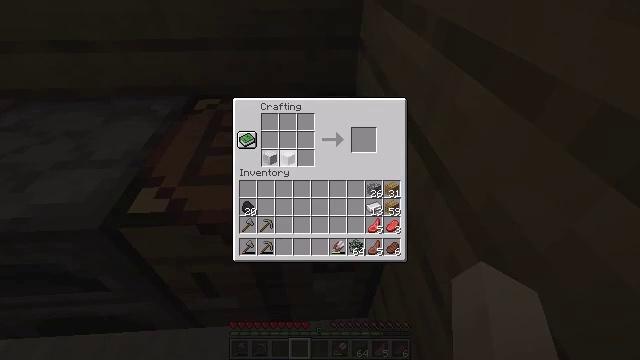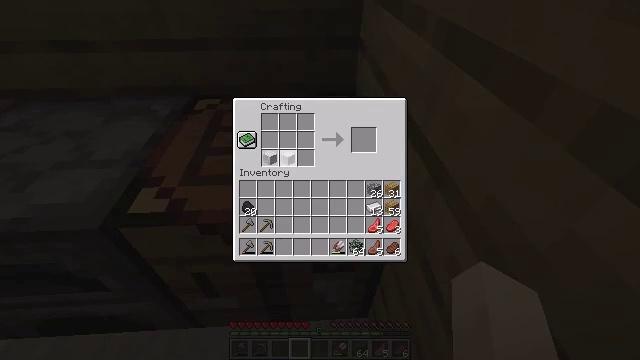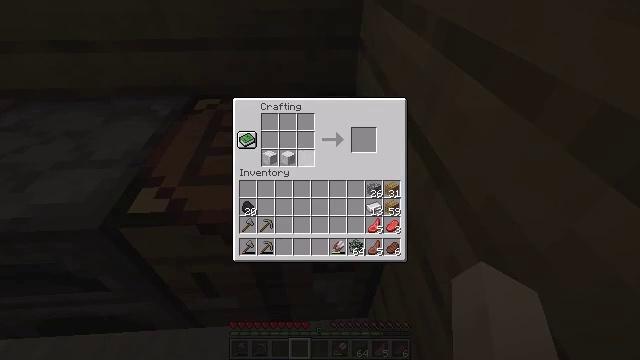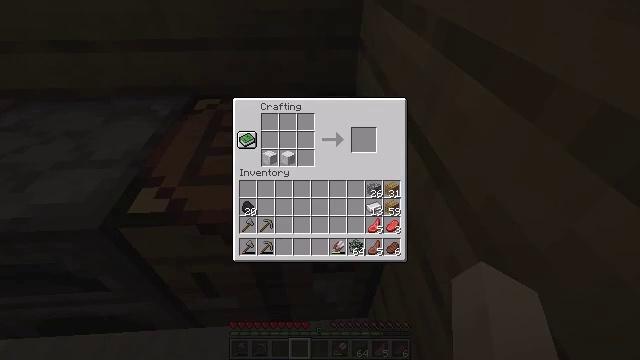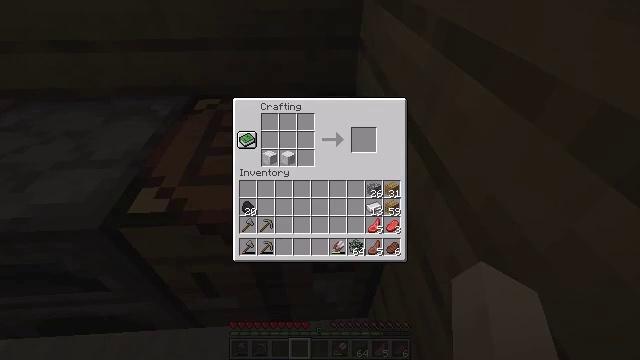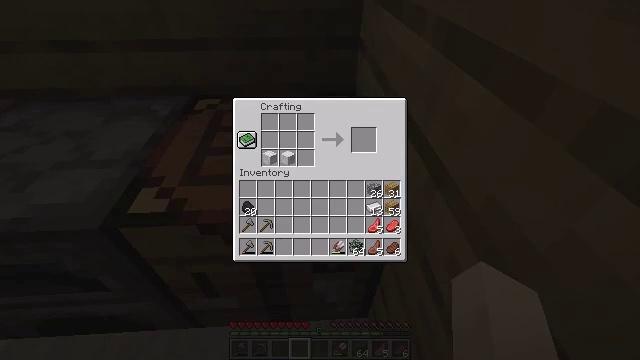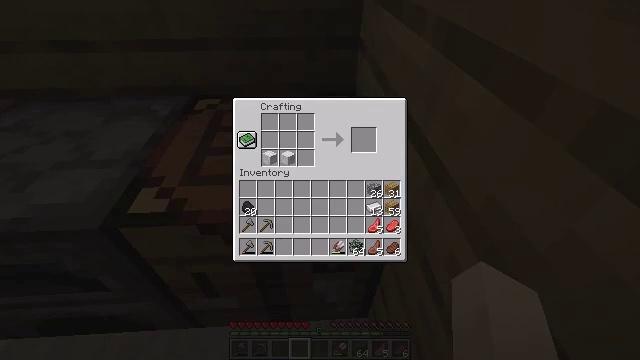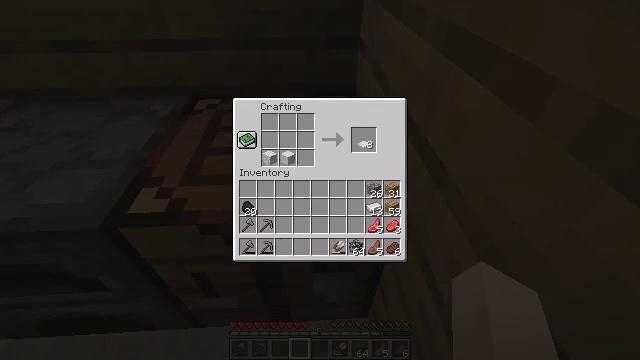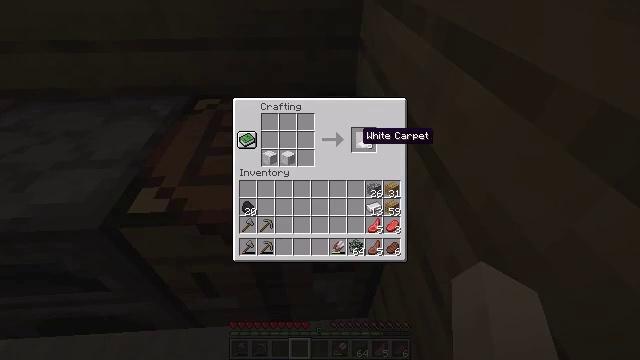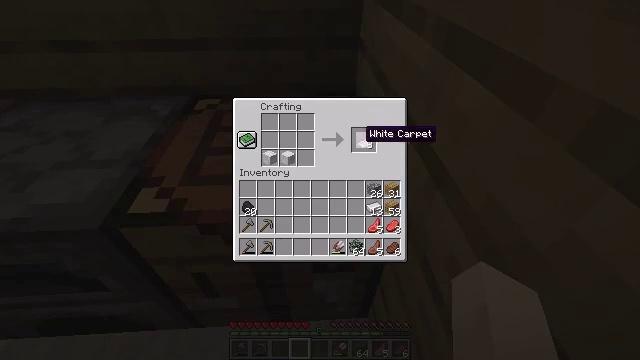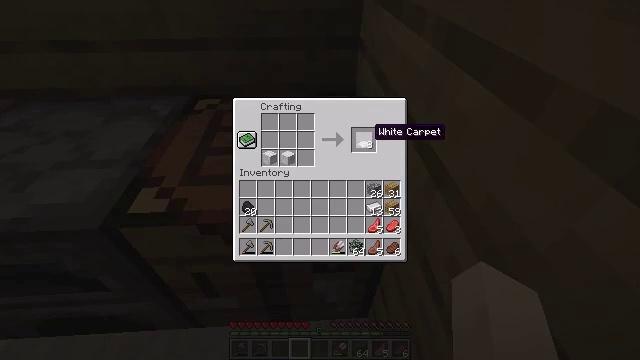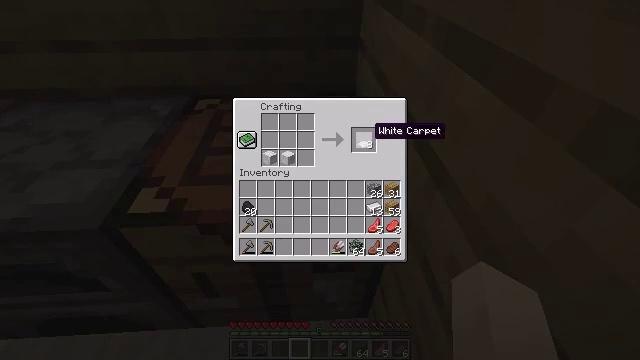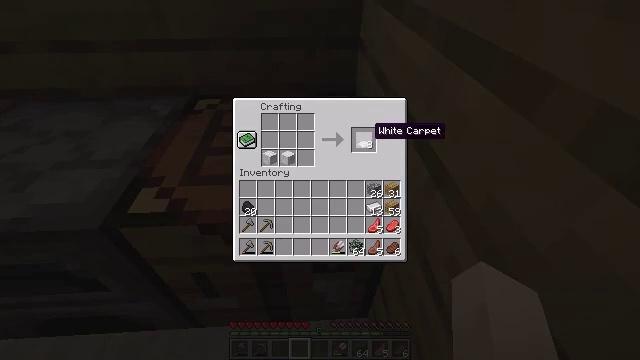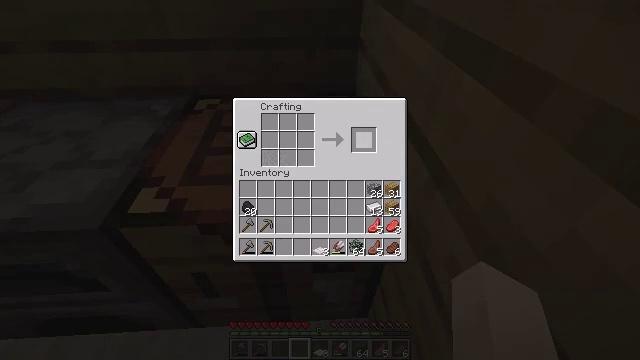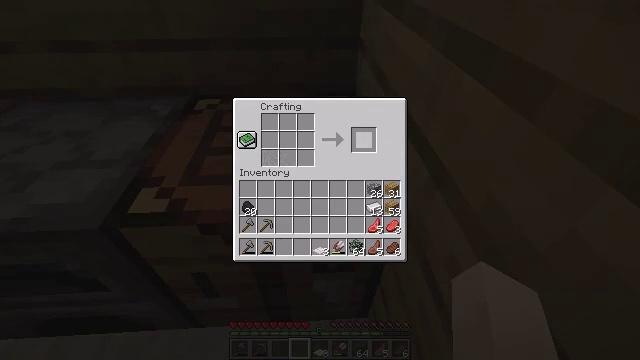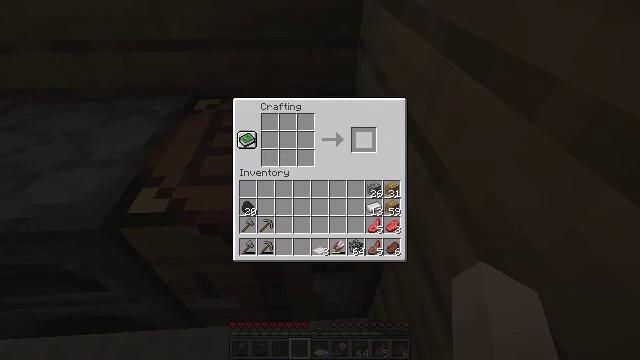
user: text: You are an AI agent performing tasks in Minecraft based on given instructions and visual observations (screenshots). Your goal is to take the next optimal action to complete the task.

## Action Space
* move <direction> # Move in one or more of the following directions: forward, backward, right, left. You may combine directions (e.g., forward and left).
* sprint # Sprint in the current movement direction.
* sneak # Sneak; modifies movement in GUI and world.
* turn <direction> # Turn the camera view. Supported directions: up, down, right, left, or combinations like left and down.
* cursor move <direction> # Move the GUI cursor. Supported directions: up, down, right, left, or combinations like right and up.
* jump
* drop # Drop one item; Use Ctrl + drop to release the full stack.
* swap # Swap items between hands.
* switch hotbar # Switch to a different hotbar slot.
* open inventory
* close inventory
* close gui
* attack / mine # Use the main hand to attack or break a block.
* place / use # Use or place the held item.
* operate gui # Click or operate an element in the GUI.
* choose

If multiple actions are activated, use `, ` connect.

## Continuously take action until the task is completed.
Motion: motion action
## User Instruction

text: Craft some white carpet with wool.
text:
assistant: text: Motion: operate gui
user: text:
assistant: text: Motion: cursor move right
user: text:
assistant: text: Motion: cursor move right
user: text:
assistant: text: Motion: cursor move right
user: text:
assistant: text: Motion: sneak, cursor move up
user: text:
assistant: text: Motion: sneak
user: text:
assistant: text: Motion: sneak
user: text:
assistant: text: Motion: sneak
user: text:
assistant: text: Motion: sneak
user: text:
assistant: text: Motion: sneak, cursor move right
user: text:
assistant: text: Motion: sneak
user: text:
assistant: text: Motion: sneak
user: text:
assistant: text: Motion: sneak, operate gui
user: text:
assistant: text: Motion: sneak, operate gui
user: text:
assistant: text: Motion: sneak, operate gui
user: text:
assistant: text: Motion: sneak
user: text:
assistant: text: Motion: sneak
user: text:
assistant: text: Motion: sneak